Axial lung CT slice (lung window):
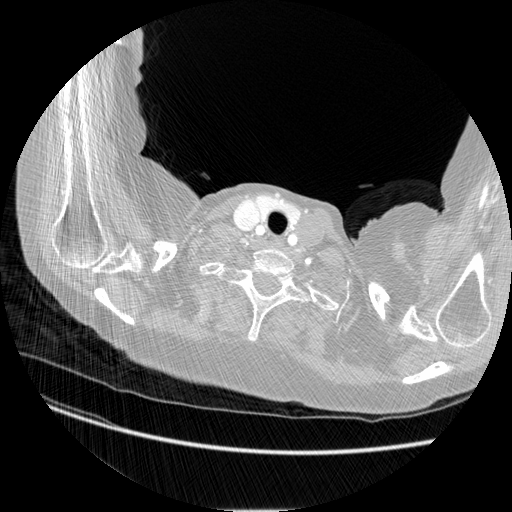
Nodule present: no